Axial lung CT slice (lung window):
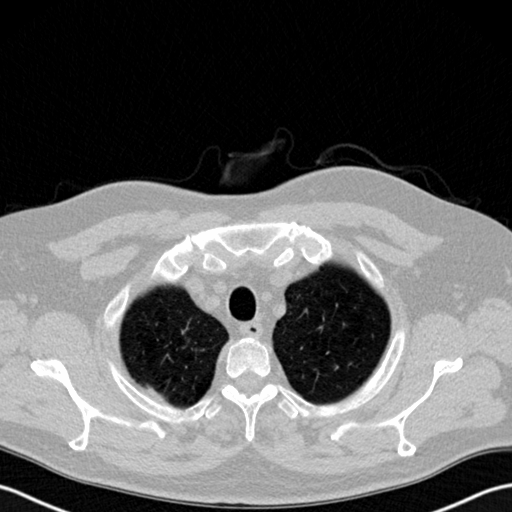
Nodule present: no